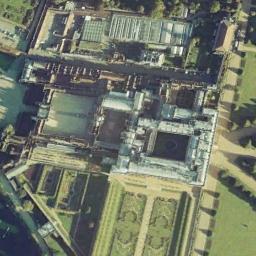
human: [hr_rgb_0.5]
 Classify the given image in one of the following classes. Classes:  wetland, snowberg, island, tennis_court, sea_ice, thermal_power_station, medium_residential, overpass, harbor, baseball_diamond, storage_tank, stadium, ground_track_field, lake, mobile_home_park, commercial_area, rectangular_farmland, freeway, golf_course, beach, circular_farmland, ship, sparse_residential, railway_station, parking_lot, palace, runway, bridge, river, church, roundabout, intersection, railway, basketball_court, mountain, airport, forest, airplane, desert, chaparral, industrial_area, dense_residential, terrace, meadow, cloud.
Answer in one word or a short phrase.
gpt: palace